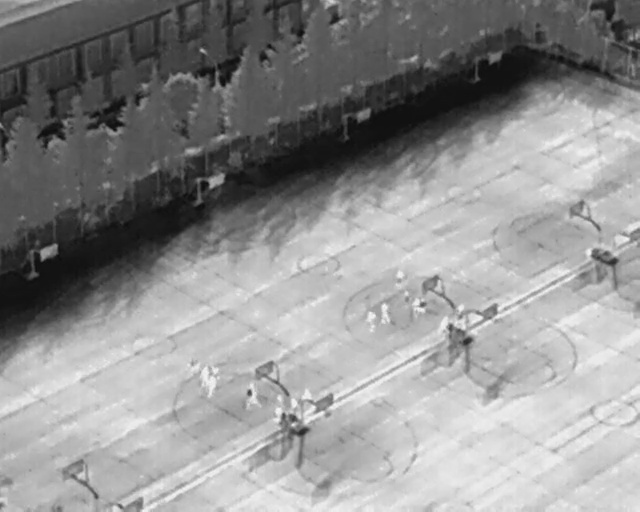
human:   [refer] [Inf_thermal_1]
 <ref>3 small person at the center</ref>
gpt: <box>[[62, 57, 65, 58, 2], [63, 59, 66, 60, 2], [64, 59, 67, 60, 2]]</box>

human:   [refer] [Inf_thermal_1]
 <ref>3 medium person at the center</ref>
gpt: <box>[[56, 62, 59, 63, 2], [58, 60, 61, 62, 2], [61, 53, 63, 54, 2]]</box>

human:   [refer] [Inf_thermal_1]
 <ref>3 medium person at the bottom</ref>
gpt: <box>[[30, 73, 34, 74, 2], [31, 74, 35, 75, 2], [42, 79, 45, 81, 2]]</box>

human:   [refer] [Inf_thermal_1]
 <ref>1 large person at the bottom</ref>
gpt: <box>[[37, 75, 41, 78, 2]]</box>

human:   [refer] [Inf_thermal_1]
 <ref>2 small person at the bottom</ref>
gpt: <box>[[44, 77, 47, 79, 2], [46, 76, 49, 78, 2]]</box>